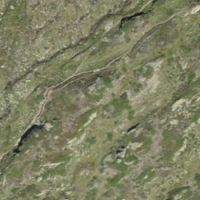
EUNIS habitat code: 26
Species observed at this site:
Arnica montana
Micranthes stellaris
Sempervivum montanum